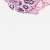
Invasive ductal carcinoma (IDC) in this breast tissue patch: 0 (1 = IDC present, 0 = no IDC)